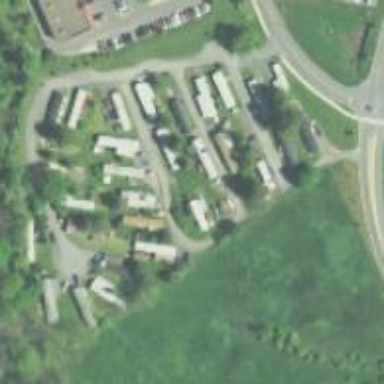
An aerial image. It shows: Residential area known as trailer park.